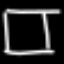
Label: square